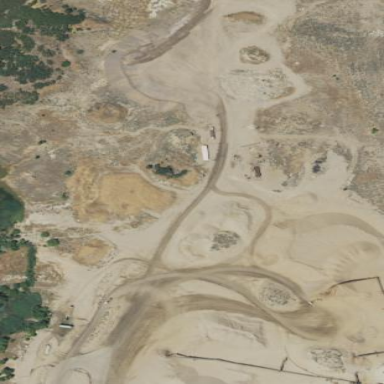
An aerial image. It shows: Quarry extracting gravel as the mining resource.